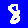
Digit: 8